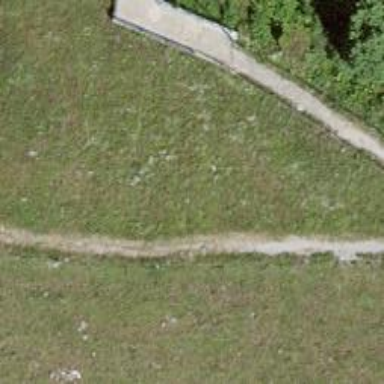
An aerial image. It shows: Footway with gravel surface.